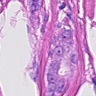
Metastatic tissue present: yes